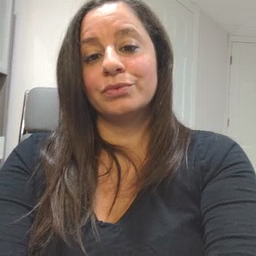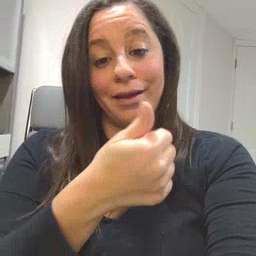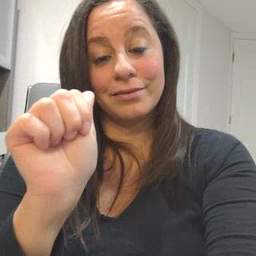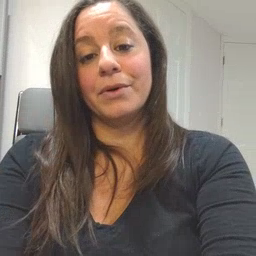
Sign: any